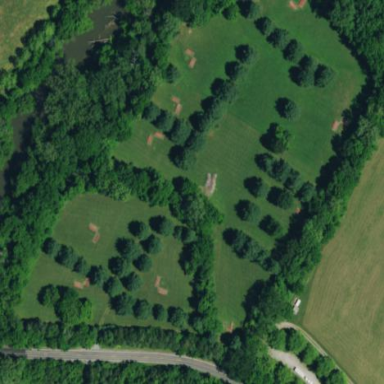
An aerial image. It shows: Recreation ground.